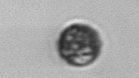
Label: Dinophyceae